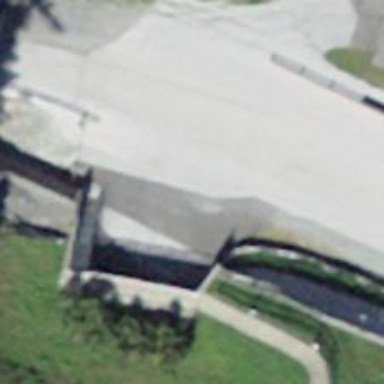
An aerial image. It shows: Metal steps on the road.